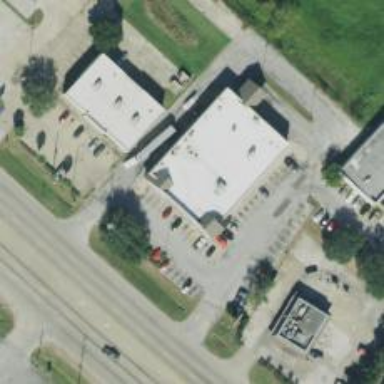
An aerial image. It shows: Pharmacy providing healthcare services.